Field crop: maize
Growth stage: 2
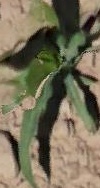
Species: maize